Chest X-ray:
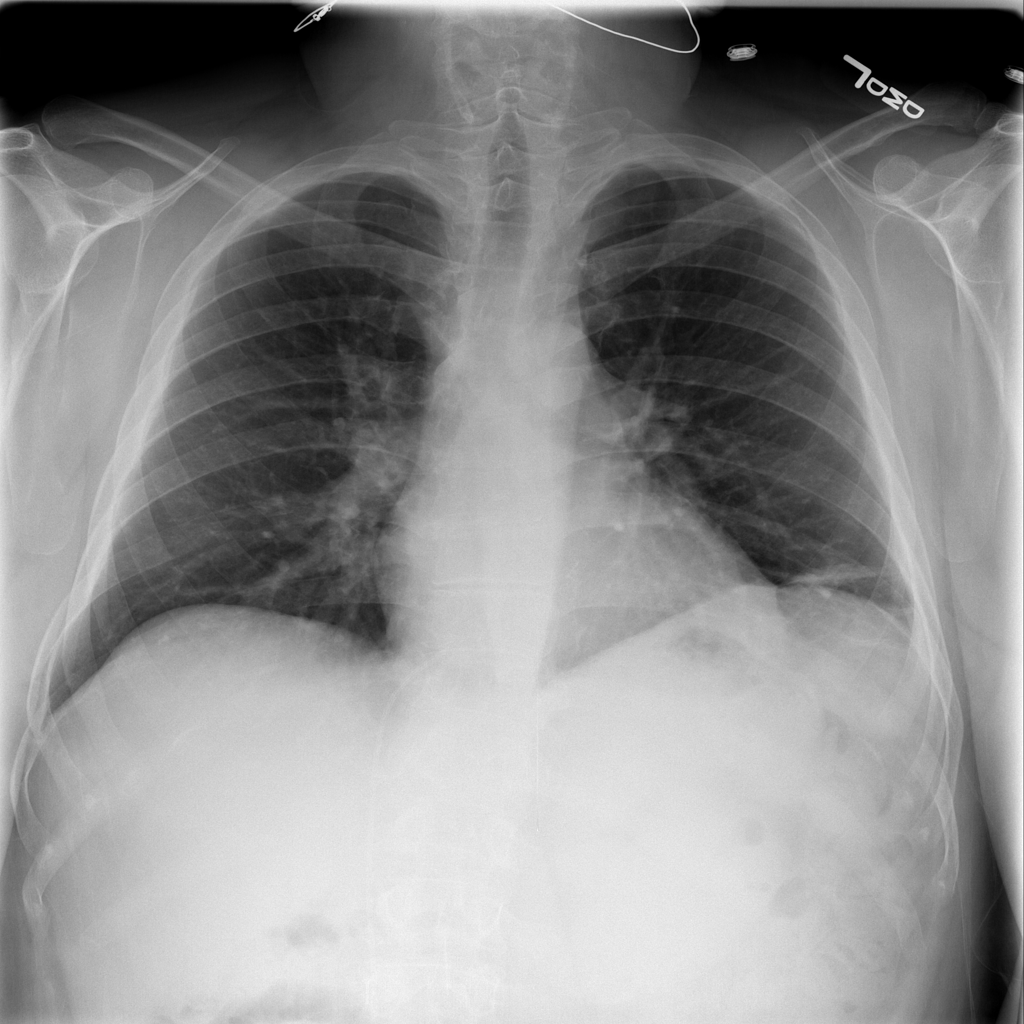
Findings: Atelectasis
No abnormal finding: no